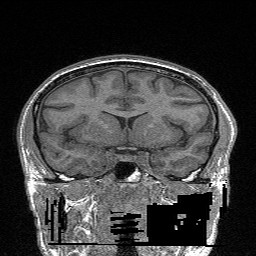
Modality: FLASH
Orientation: sagittal
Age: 29
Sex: male